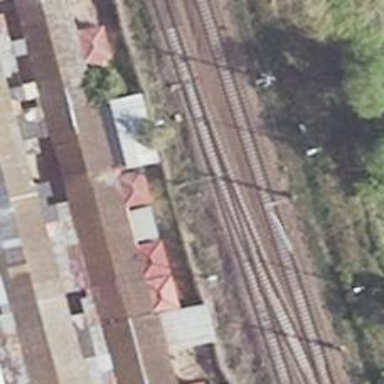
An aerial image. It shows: Railway switch.